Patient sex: M
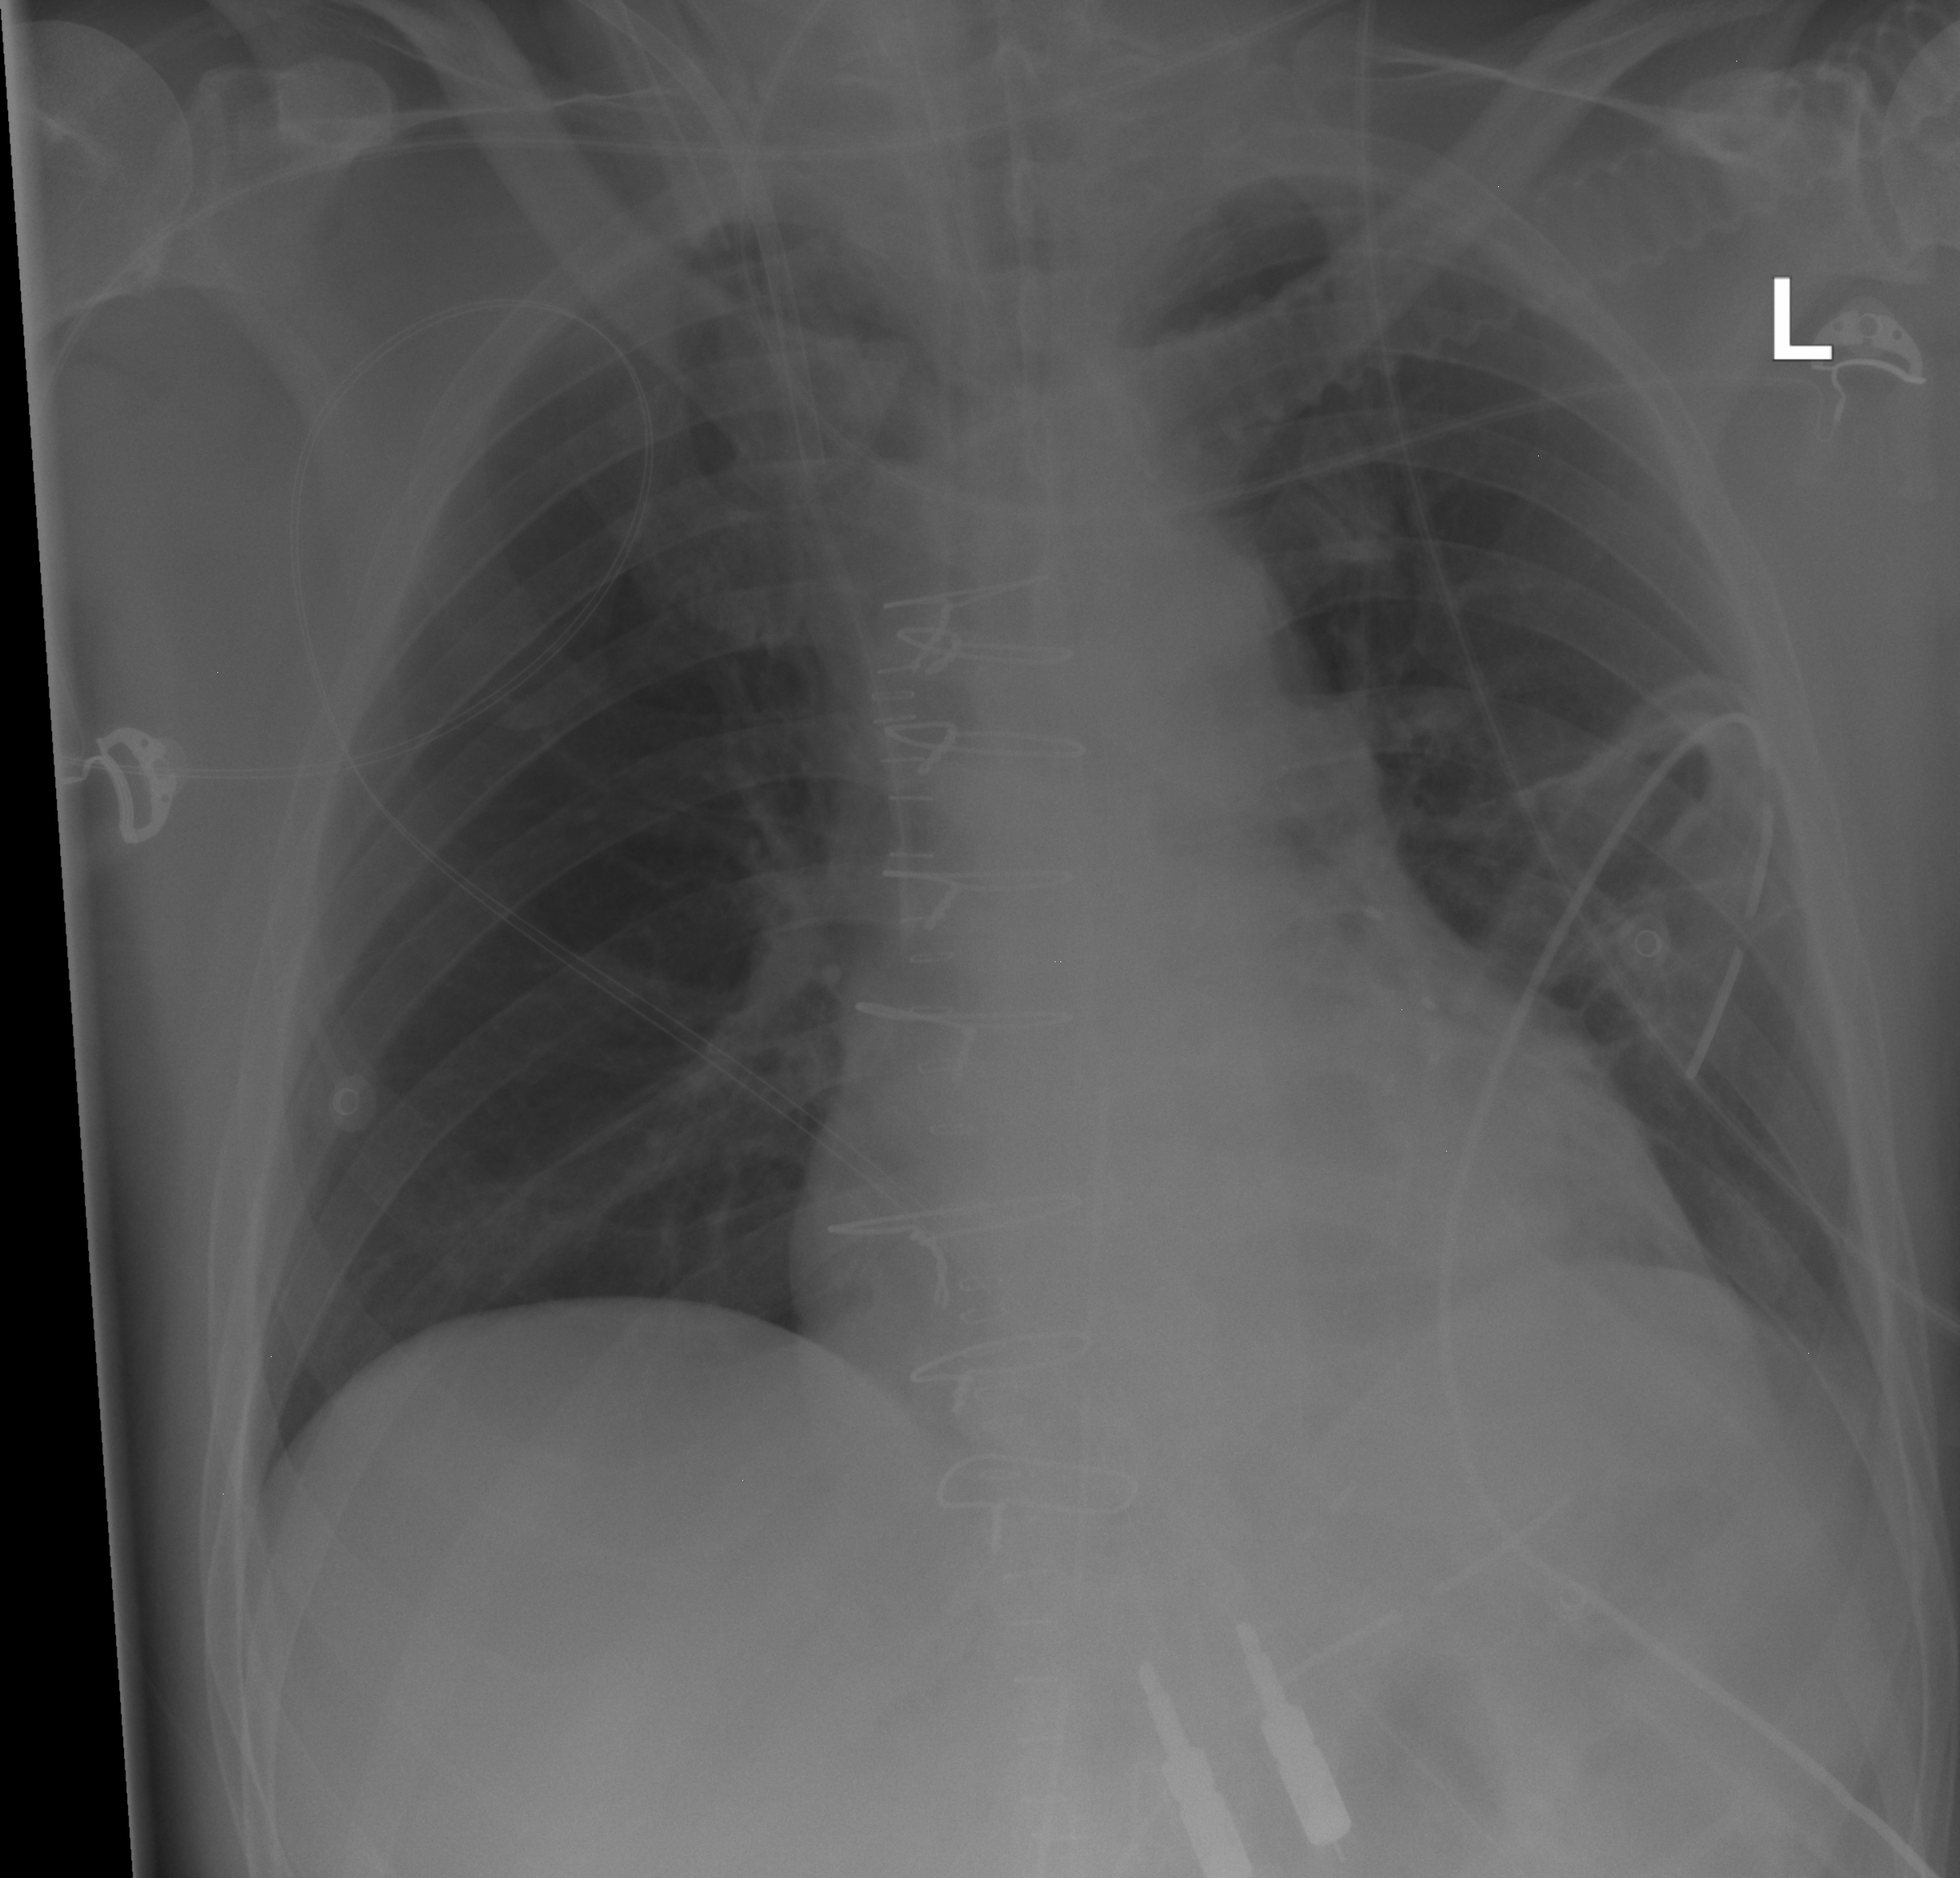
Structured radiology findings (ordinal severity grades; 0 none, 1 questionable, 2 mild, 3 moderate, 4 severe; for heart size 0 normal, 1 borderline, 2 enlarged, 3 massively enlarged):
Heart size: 0
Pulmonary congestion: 0
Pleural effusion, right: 0
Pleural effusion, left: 1
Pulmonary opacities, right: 0
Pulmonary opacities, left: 0
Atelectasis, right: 0
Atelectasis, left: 0